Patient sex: M
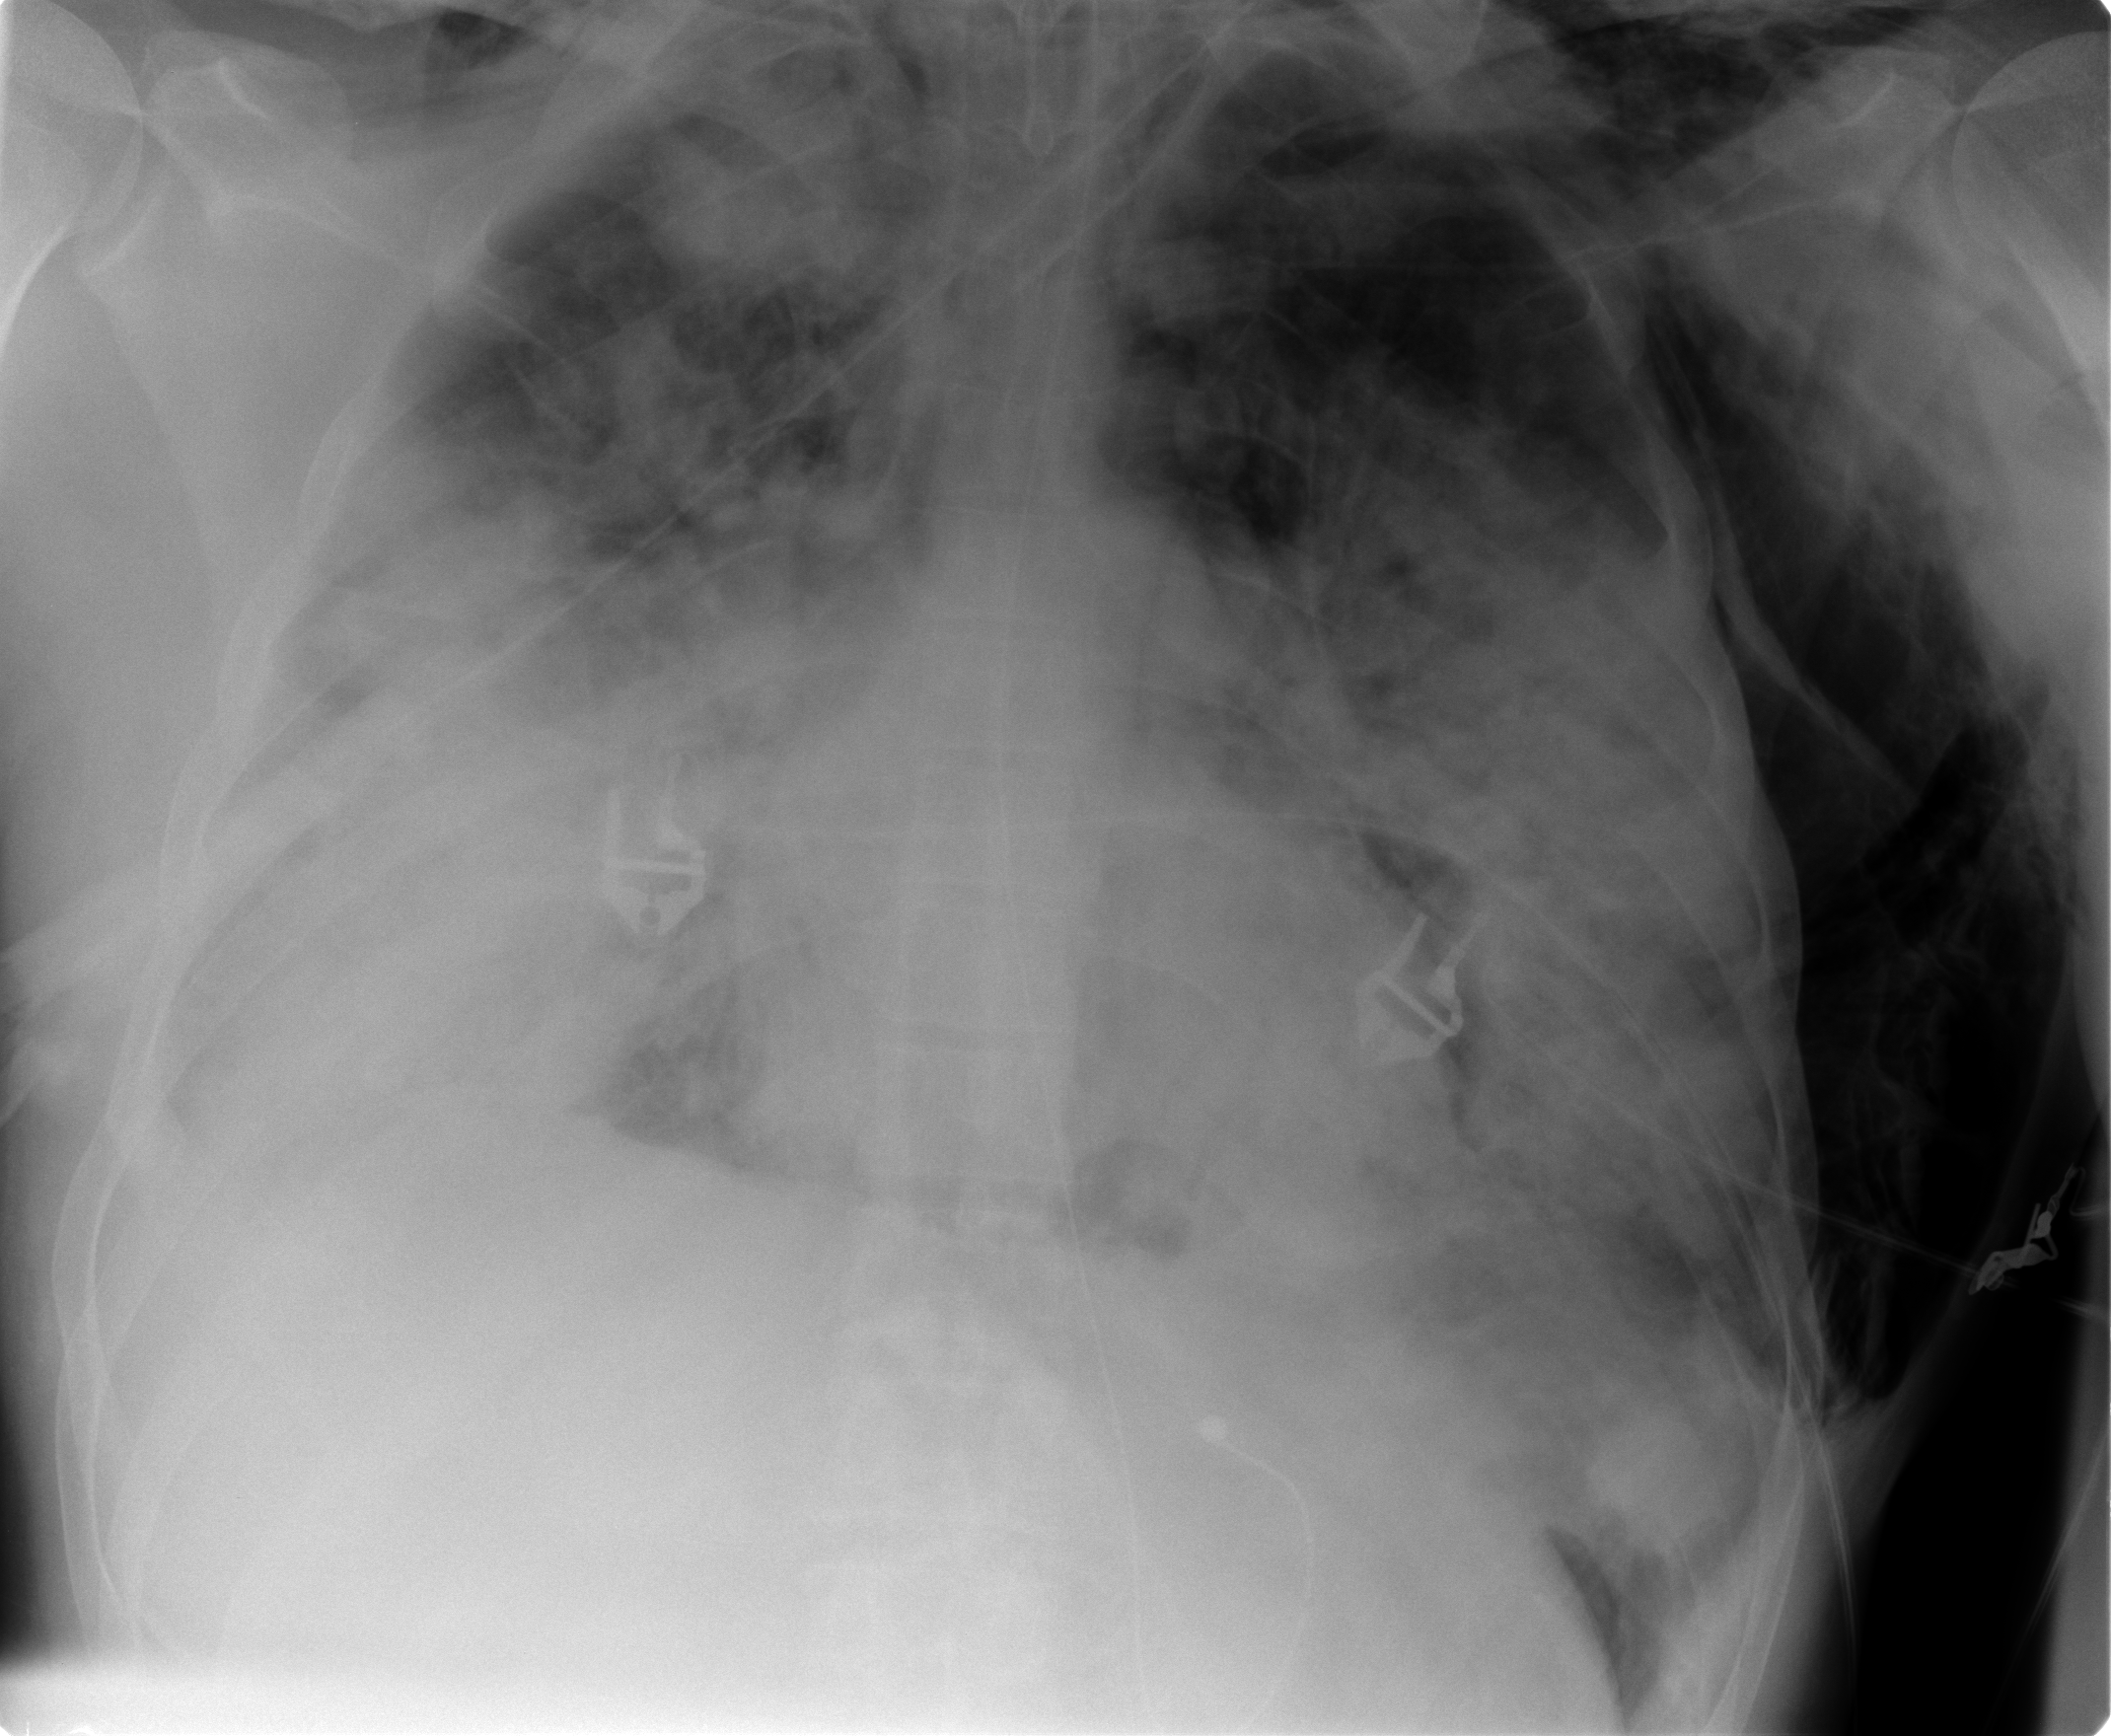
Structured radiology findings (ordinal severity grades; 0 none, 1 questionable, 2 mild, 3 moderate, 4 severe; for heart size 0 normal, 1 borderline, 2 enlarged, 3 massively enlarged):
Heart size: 0
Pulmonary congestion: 2
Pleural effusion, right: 2
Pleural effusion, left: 2
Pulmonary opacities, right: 4
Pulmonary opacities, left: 4
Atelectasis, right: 3
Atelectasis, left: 3